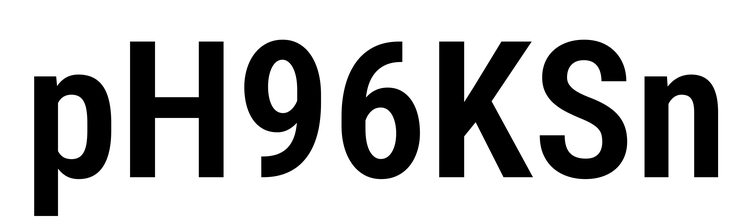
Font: Roboto_Condensed_SemiBold